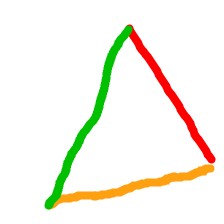
Shape: triangle